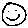
Label: smiley face